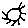
Label: sun